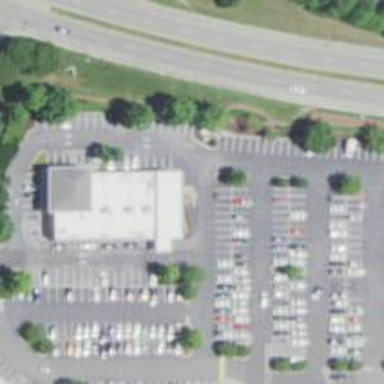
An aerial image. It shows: Pharmacy providing healthcare services.